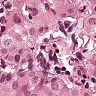
Metastatic tissue present: yes